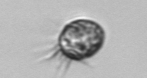
Label: Ciliophora